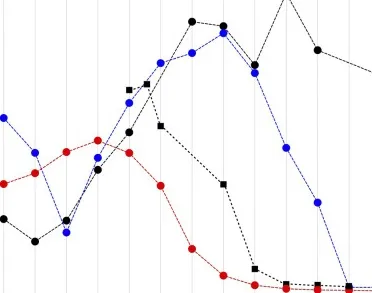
Evolution of eosinophils, lymphocytes, serum CRP and troponin T. mPDN, methyprednisolone 60 mg IV bid initially, 48 mg oral dose at discharge; 24 mg at May 14; COL, Colchicine 0.5 mg bid; TOCI, tocilizumab IV 480 mg; IVIG, Privigen 60 g.
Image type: chart (chart)